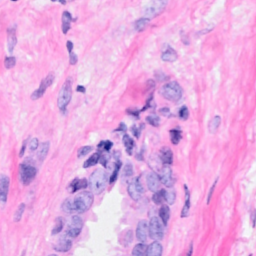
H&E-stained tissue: Breast